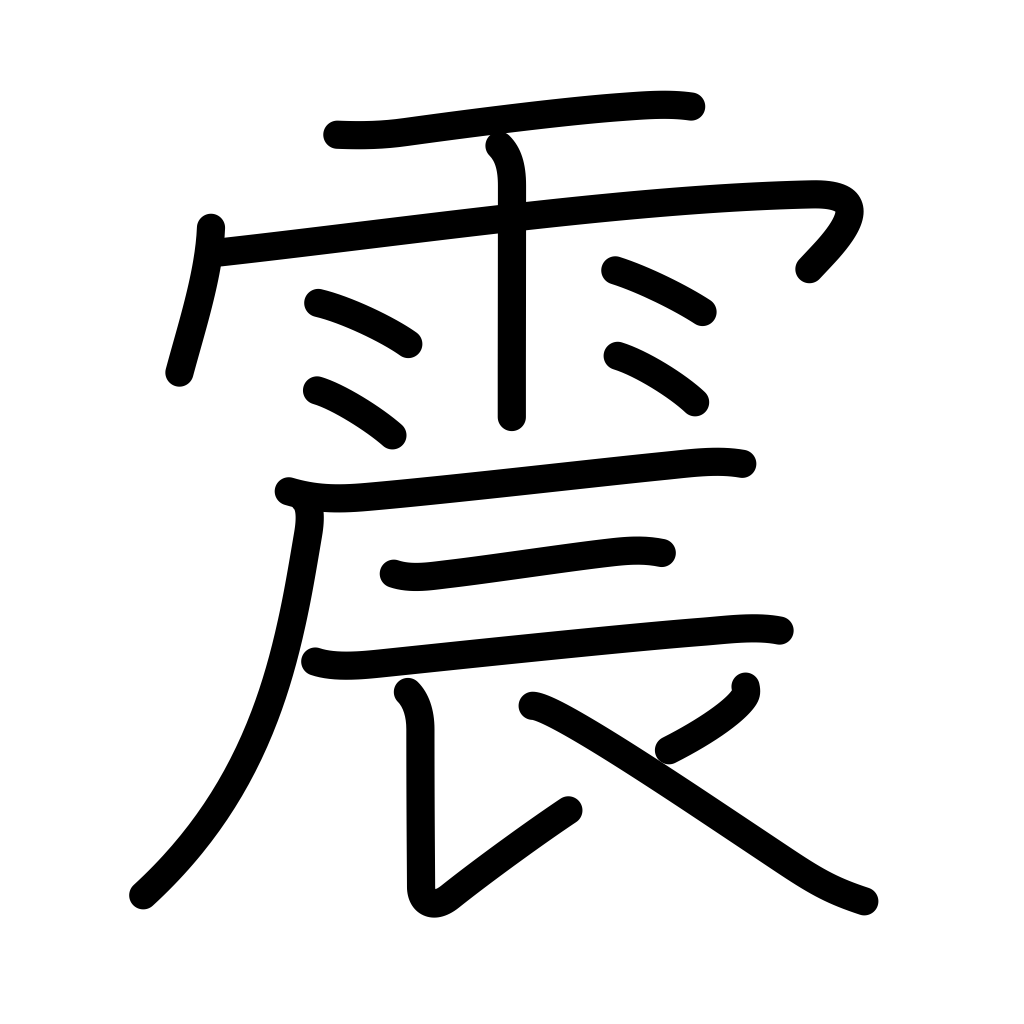
Meaning: quake, shake, tremble, quiver, shiver